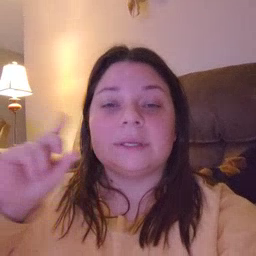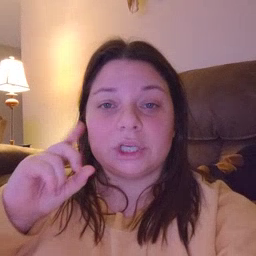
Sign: hear